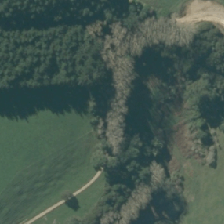
Land cover: manuka_kanuka